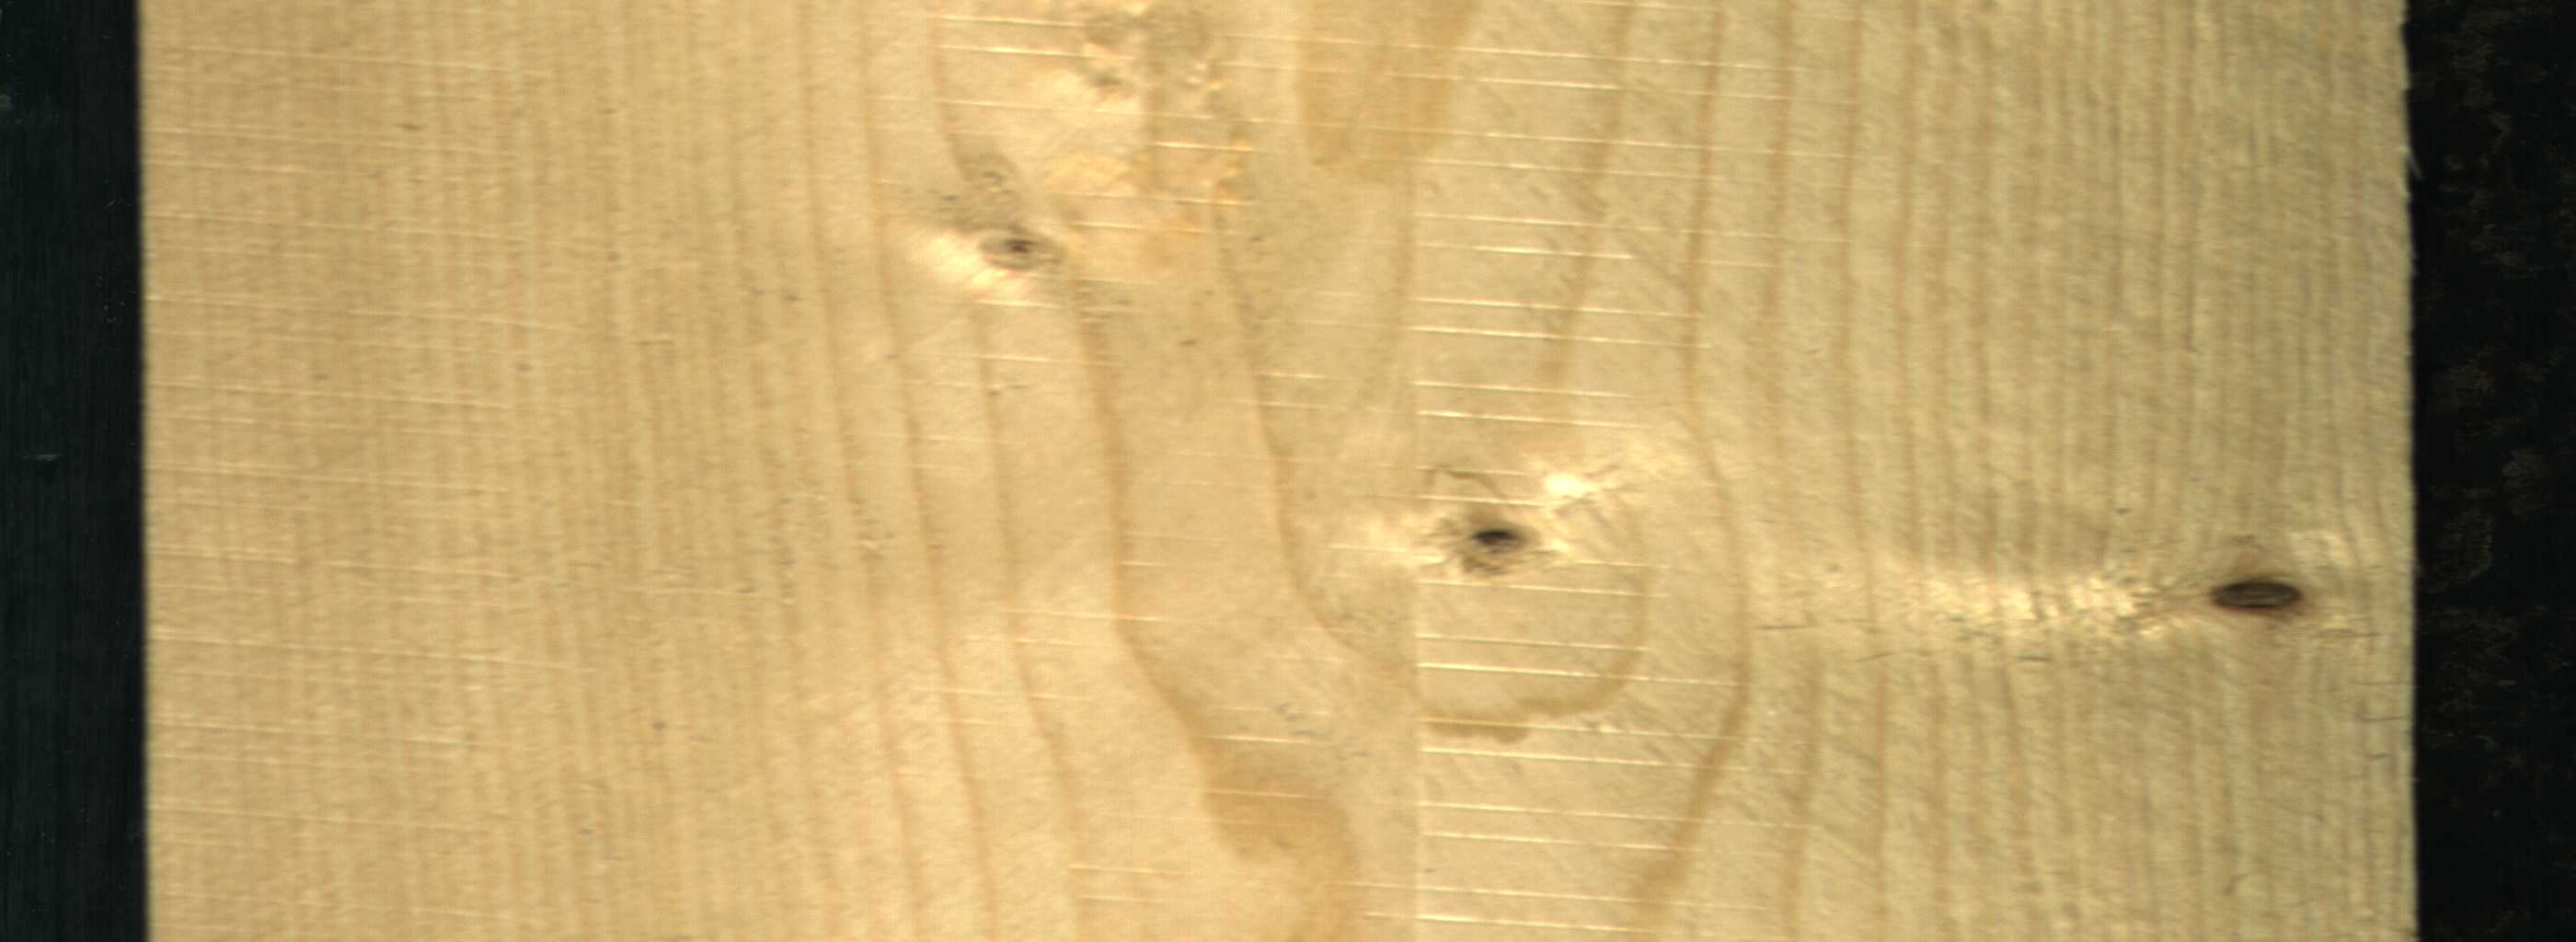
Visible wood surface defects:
Dead_Knot
Live_Knot
Live_Knot